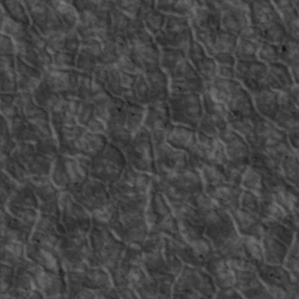
Label: non_frost